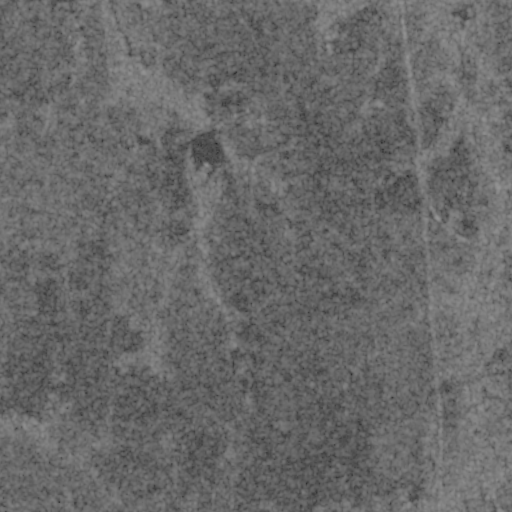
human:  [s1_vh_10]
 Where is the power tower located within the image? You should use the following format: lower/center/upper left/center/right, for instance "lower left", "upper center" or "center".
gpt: The power tower is located in the lower of the image.
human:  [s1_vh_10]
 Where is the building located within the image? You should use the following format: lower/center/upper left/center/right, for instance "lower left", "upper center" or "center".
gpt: The building is located in the upper right of the image.
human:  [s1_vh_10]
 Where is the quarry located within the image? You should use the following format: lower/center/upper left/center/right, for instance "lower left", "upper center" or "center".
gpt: There is no quarry in the image.

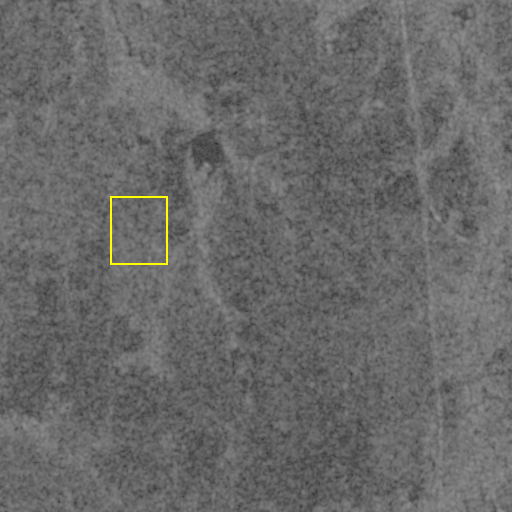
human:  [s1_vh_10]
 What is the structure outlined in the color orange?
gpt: There is no orange outline.
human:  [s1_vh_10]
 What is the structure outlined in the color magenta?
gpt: There is no structure outlined in magenta.